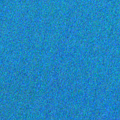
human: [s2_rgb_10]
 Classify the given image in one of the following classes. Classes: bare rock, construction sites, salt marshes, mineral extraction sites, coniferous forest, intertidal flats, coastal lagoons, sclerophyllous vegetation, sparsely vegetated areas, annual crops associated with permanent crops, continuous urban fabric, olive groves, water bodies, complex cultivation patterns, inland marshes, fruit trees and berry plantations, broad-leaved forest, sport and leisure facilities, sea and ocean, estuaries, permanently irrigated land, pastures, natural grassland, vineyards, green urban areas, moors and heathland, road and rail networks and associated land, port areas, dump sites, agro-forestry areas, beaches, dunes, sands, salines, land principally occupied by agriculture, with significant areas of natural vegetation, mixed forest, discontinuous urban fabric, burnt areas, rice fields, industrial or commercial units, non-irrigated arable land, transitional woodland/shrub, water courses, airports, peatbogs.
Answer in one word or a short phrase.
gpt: sea and ocean